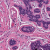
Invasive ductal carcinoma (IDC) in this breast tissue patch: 0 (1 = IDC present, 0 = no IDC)